Interaction volume radius: 5 \u00c5
Interaction volume height: 25 \u00c5
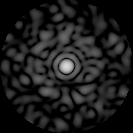
Disorder parameter: 0.8487